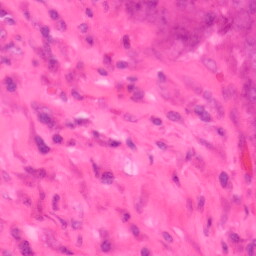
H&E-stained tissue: Colon